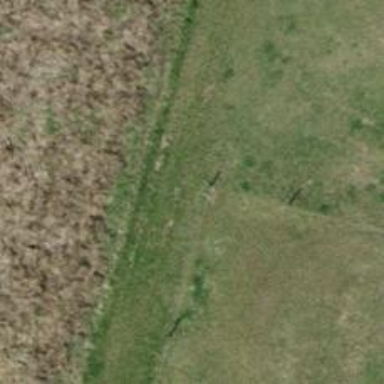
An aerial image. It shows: Grass track road with grade 5 tracktype.